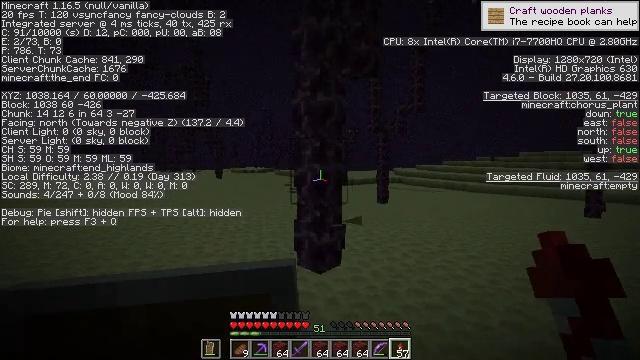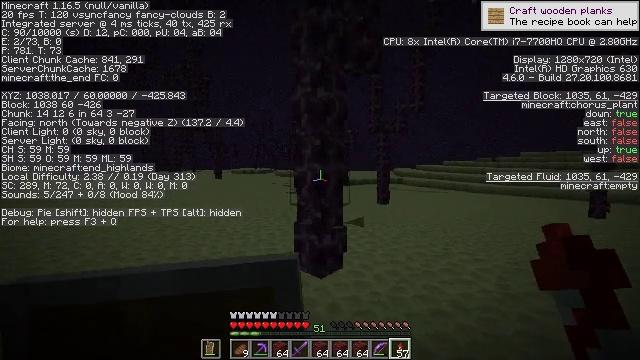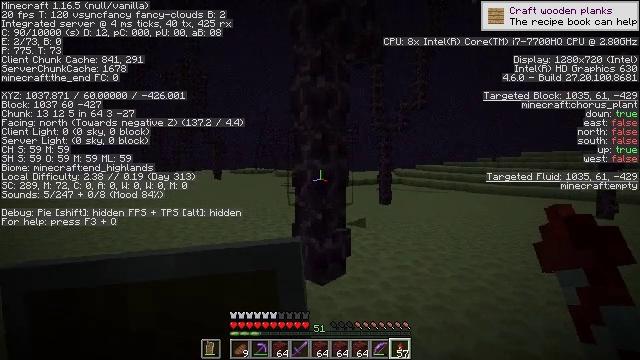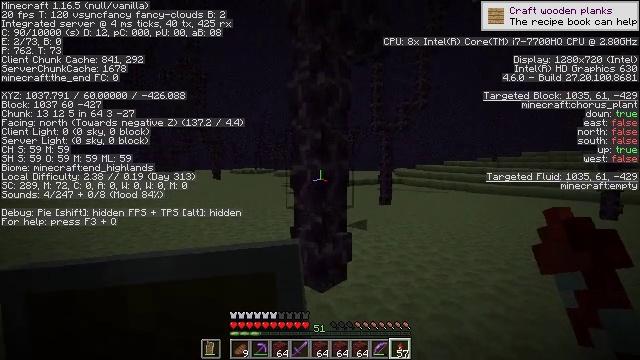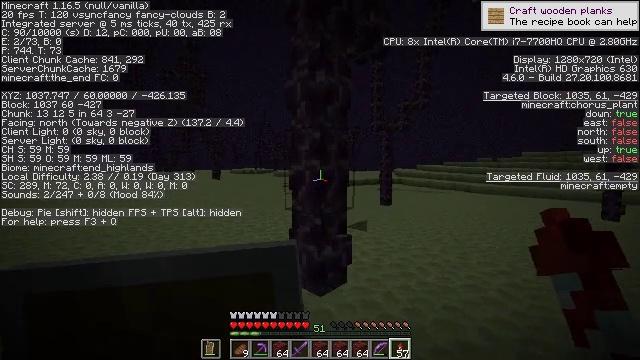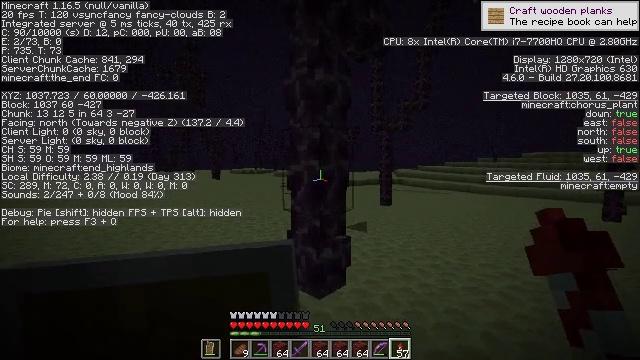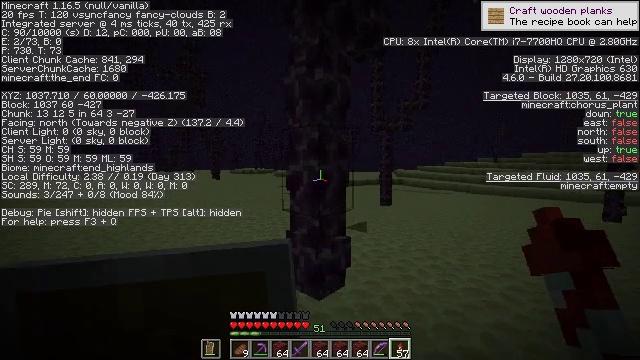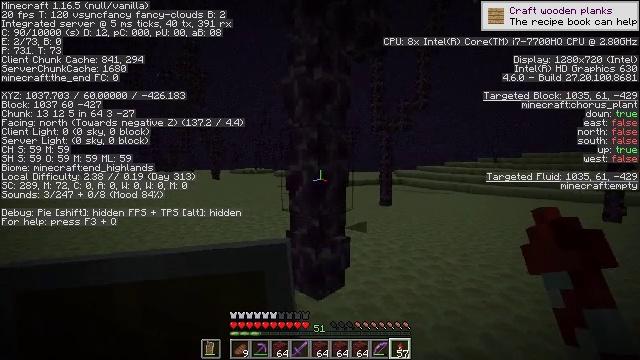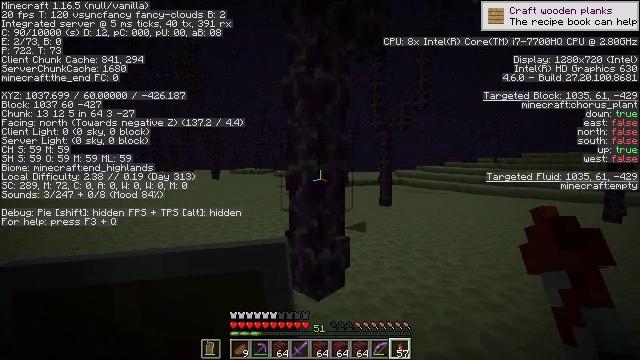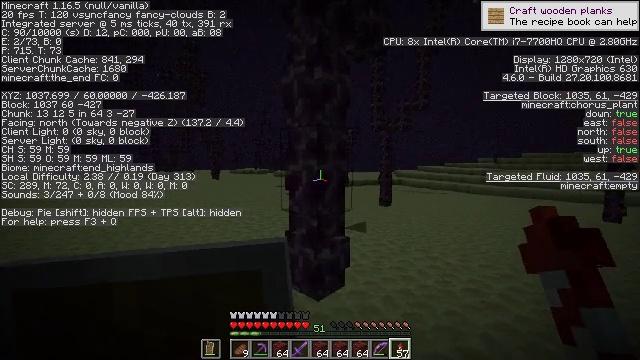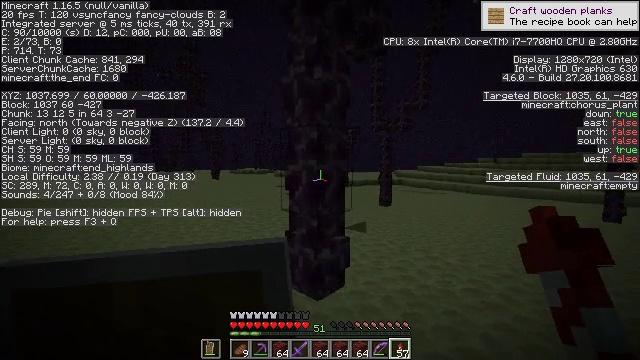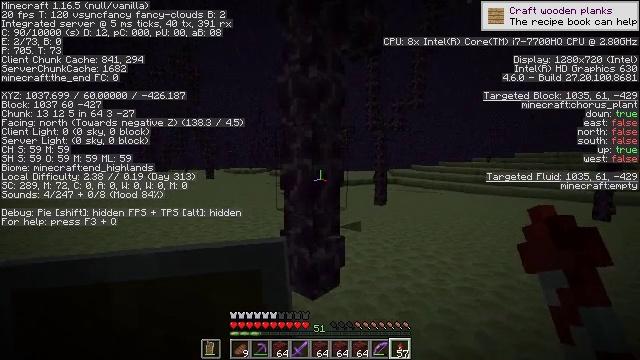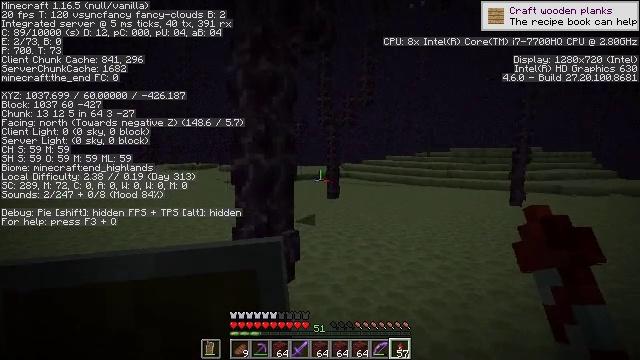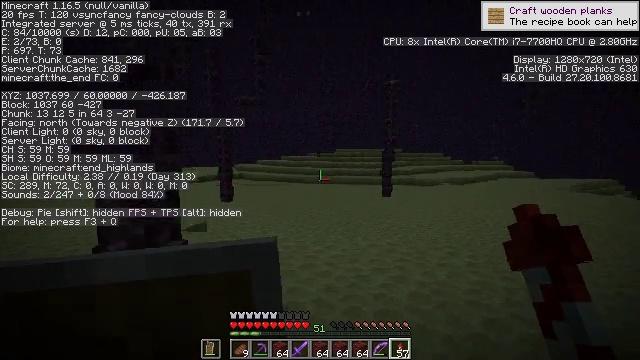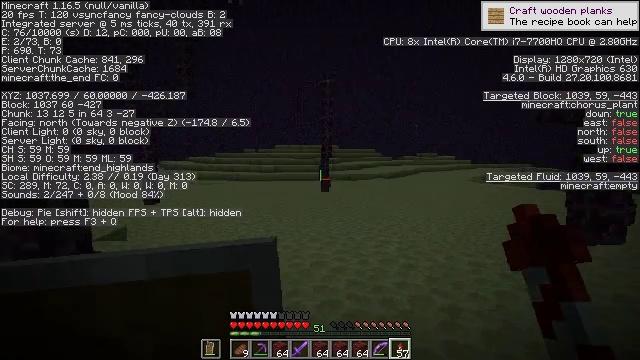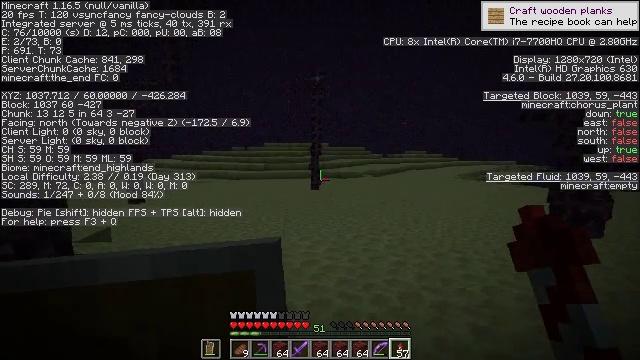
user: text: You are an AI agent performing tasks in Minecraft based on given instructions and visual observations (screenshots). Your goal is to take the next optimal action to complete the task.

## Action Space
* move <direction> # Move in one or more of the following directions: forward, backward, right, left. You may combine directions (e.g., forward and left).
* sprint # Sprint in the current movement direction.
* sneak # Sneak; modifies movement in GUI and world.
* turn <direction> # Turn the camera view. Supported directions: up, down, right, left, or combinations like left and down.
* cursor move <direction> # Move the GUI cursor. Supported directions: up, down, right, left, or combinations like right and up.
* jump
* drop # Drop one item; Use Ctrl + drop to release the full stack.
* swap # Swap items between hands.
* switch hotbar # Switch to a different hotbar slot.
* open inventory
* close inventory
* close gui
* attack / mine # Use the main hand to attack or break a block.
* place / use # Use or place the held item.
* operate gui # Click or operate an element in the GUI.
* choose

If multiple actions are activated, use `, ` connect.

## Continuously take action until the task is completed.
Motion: motion action
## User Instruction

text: Get end stone bricks for building or crafting.
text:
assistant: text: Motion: move forward
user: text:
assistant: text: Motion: move forward
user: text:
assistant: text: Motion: no_op
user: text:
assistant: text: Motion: no_op
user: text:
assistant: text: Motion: no_op
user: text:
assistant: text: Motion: no_op
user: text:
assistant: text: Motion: no_op
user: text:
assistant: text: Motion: no_op
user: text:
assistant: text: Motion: no_op
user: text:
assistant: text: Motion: no_op
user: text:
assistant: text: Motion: turn right
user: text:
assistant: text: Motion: turn right and down
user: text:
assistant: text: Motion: turn right
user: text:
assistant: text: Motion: turn right
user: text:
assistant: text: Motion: move forward, turn right
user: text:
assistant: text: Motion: move forward
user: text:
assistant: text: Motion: move forward
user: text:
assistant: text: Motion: no_op
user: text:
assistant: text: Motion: move forward
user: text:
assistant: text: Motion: move forward
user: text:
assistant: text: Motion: move forward, turn left
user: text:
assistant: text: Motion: move forward, turn left
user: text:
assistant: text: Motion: move forward
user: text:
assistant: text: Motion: move forward, turn left
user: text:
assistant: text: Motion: move forward
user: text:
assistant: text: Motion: move forward
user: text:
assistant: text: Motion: move forward
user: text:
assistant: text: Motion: move forward
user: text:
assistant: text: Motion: move forward
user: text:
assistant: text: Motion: move forward